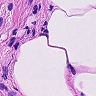
Metastatic tissue present: no